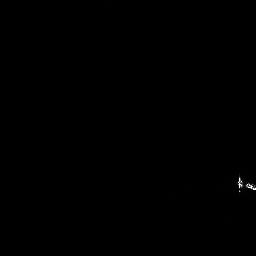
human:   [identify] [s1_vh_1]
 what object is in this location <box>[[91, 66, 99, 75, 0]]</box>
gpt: <ref>1 small ship at the bottom right</ref>